Question: I am creating an application in which user can start slideshow (auto-play) of images by clicking a specific button. I have started a thread in which a new image is set to my imageView after a 1 sec. Problem is that my app stop responding and crashes after few seconds.
Please check my code and help me to resolve this issue. (variables are correctly initialized)
'''
playThread = new Runnable() {
@Override
public void run() {
synchronized (this) {
for (int i=pos;i<mImageIds.length;i++){
//pos++;
selectedImage.setImageResource(mImageIds[i]);
try {
wait(1000);
} catch (InterruptedException e) {
// TODO Auto-generated catch block
e.printStackTrace();
}
}}
}};
play.setOnClickListener(new OnClickListener() {
@Override
public void onClick(View v) {
runOnUiThread(playThread);
}
});
}
'''
my logcat while app freezes!

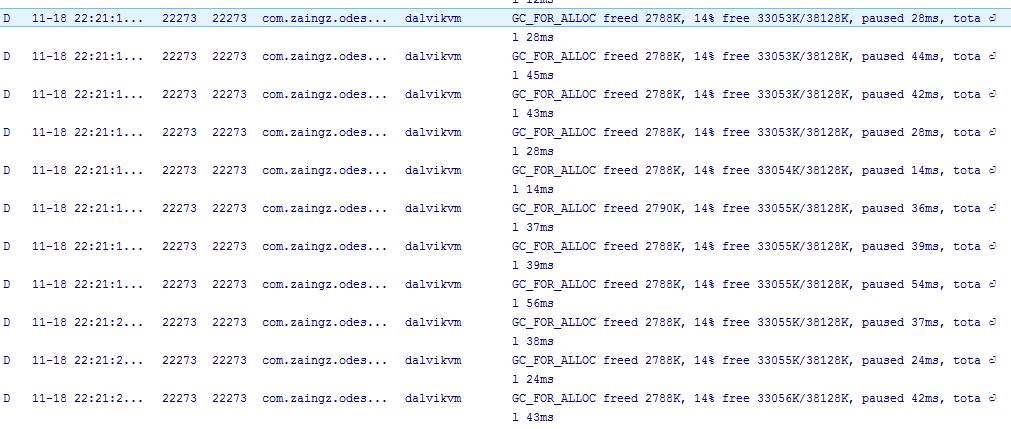
Answer: The runOnUiThread() method is meant to update the user interface. Any other logic shouldn't happen there. So I would suggest something like this:
'''
Thread t = new Thread() {
for (int i=pos;i<mImageIds.length;i++){
runOnUiThread(new Runnable() {
@Override
public void run() {
selectedImage.setImageResource(mImageIds[i]);
}};);
try {
wait(1000);
} catch (InterruptedException e) {
// TODO Auto-generated catch block
e.printStackTrace();
}
}};
play.setOnClickListener(new OnClickListener() {
@Override
public void onClick(View v) {
t.start();
}
});
'''
Please note, I didn't test this code.